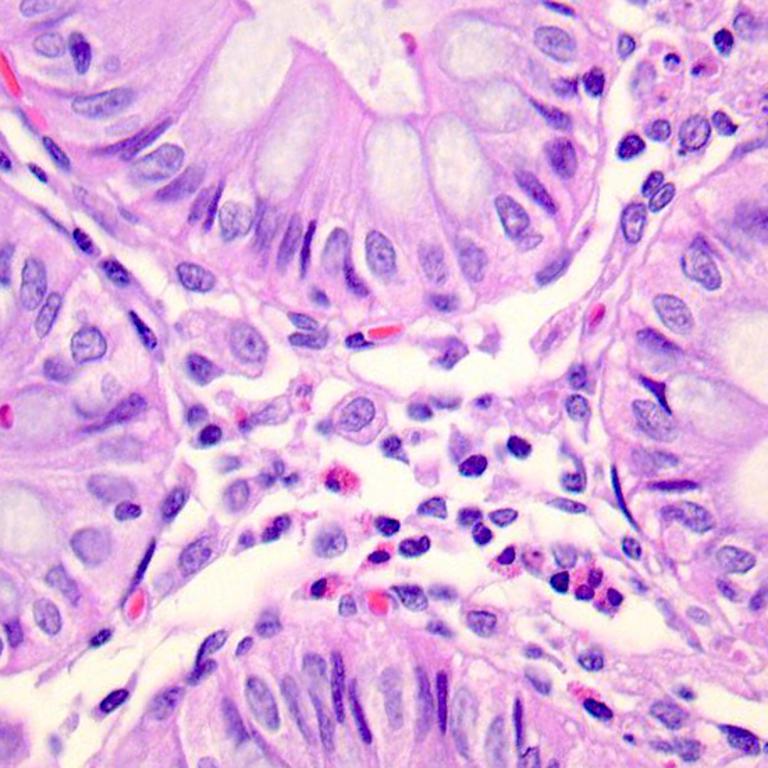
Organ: colon
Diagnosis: benign